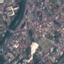
Land use / land cover class: Residential